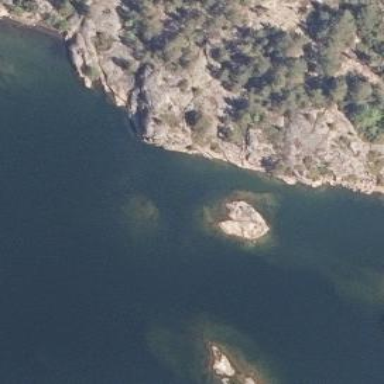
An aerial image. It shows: Landscape dominated by bare rock.